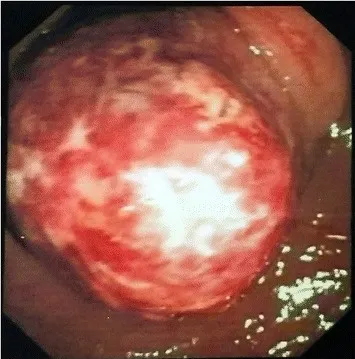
Initial endoscopic appearance of the lipoma.
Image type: endoscopy (gi_endoscopy)